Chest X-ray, PA view. Patient: 8 years old, sex F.
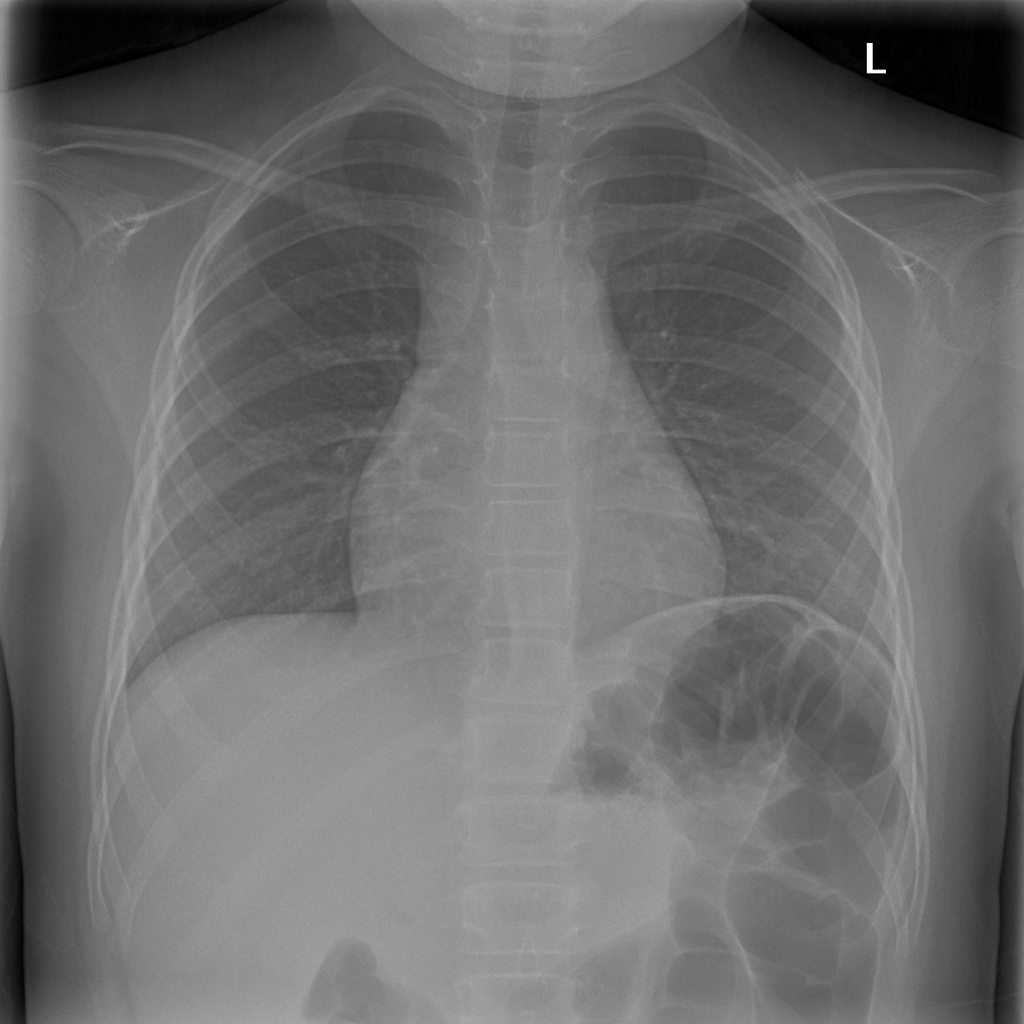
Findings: No Finding